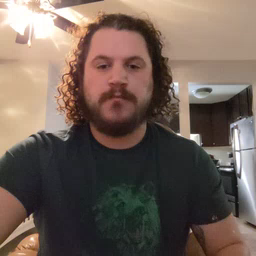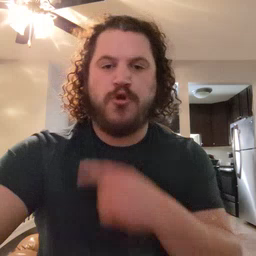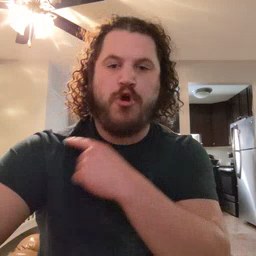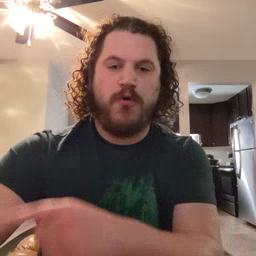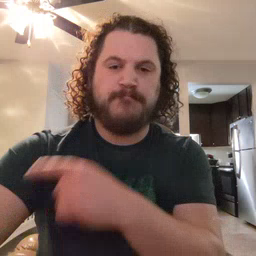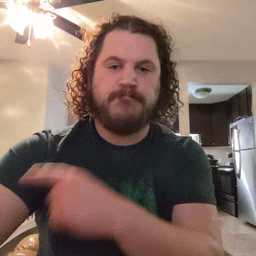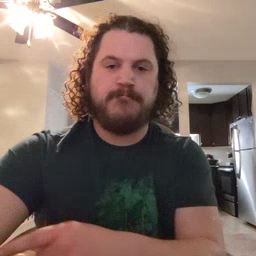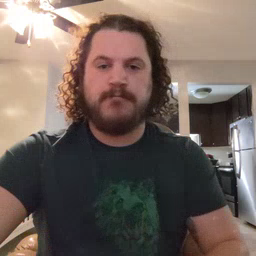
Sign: arm